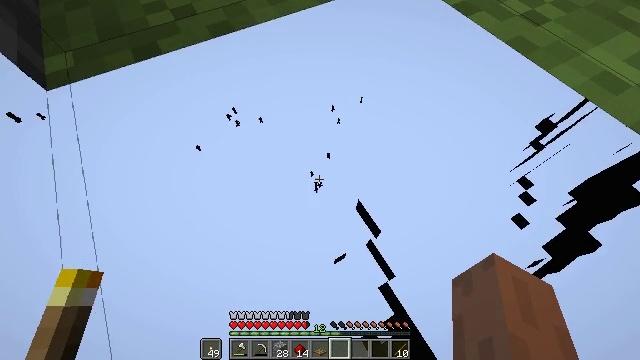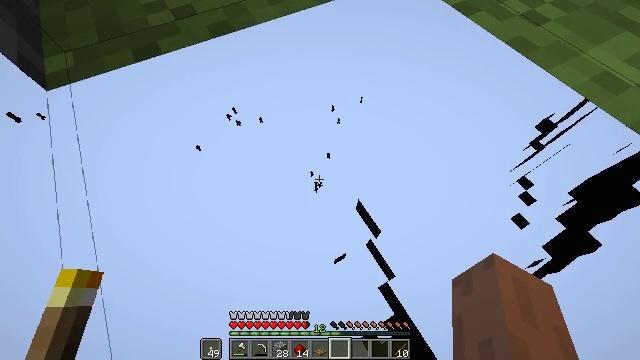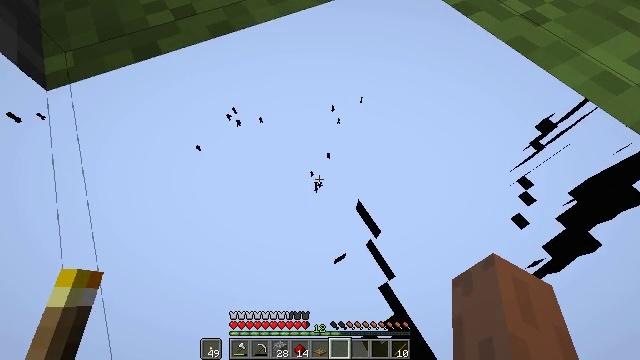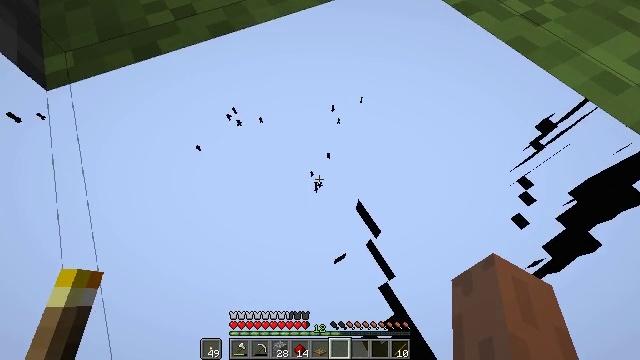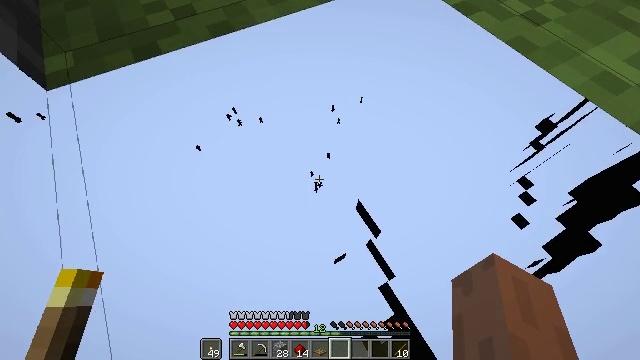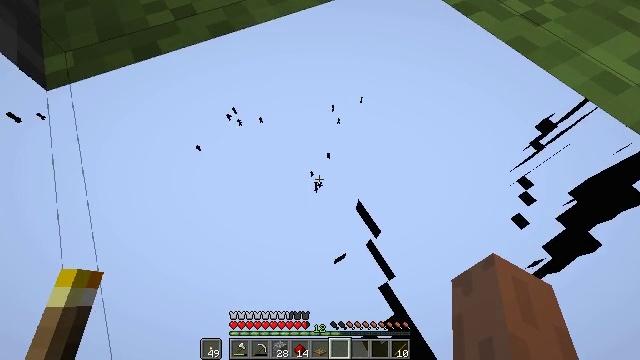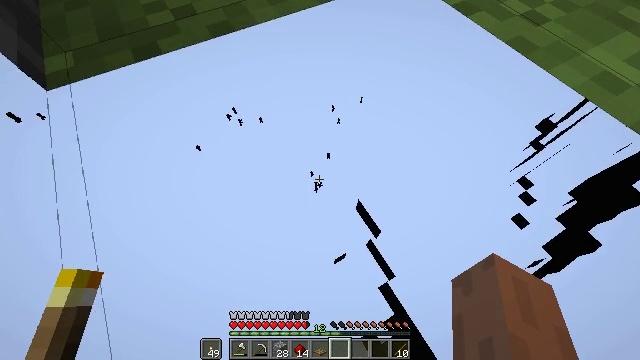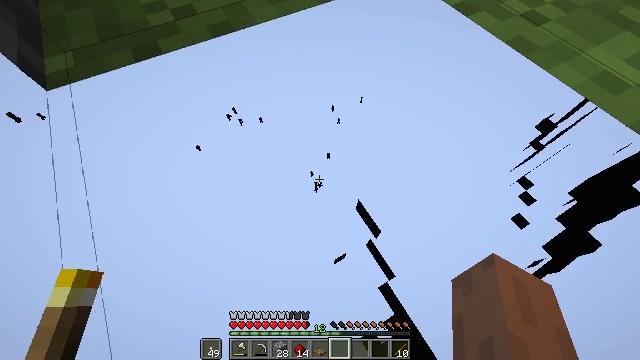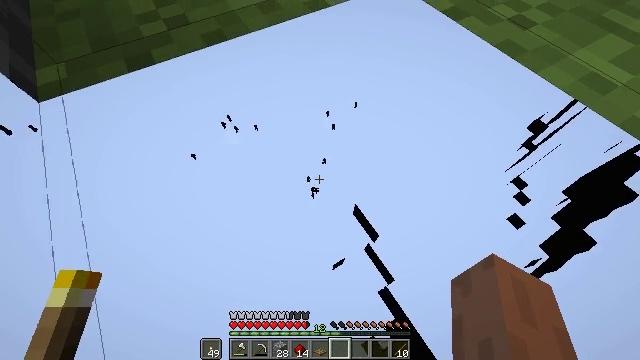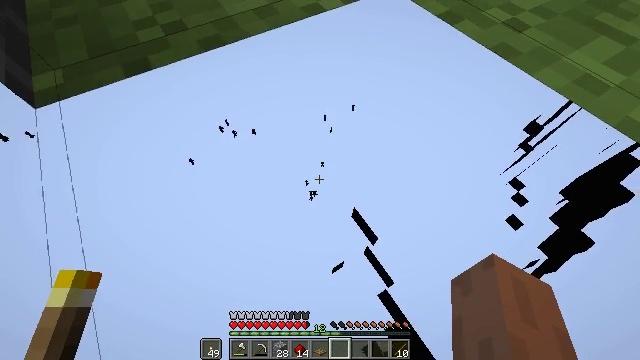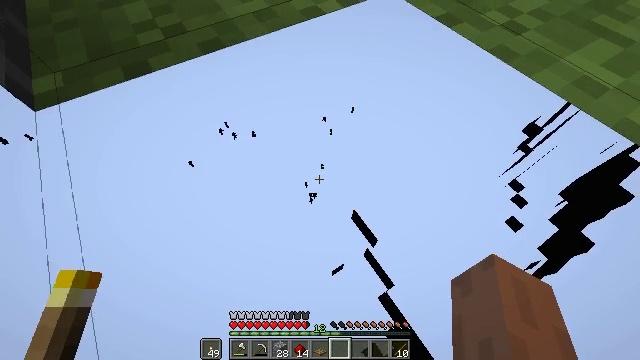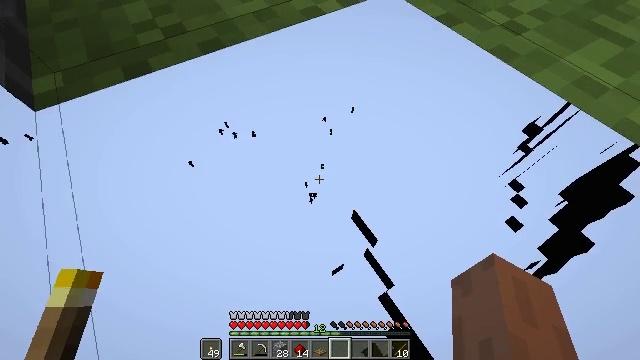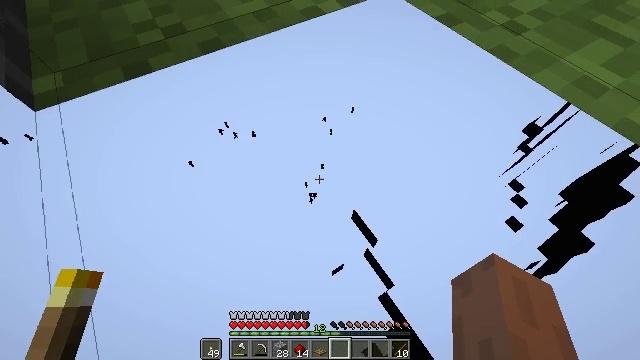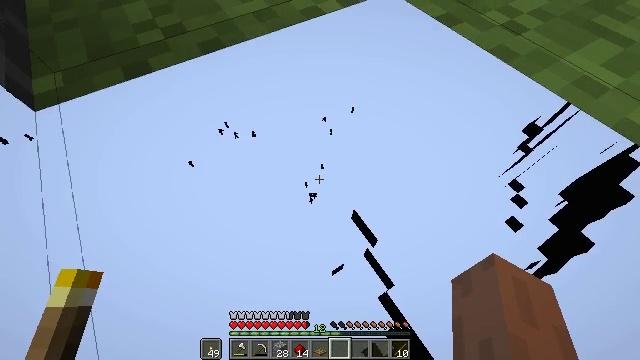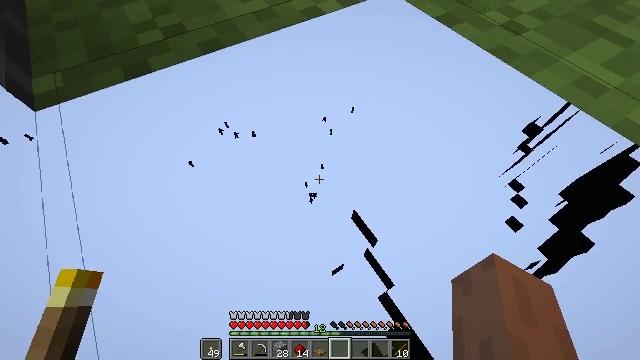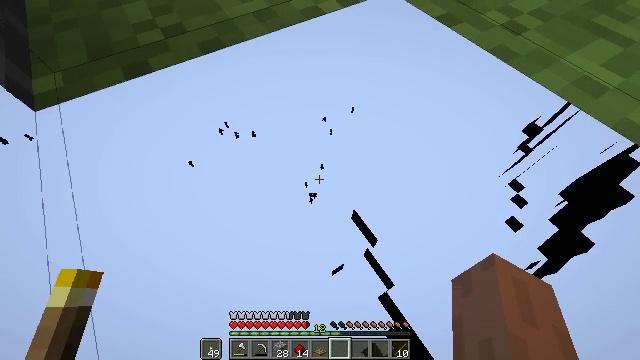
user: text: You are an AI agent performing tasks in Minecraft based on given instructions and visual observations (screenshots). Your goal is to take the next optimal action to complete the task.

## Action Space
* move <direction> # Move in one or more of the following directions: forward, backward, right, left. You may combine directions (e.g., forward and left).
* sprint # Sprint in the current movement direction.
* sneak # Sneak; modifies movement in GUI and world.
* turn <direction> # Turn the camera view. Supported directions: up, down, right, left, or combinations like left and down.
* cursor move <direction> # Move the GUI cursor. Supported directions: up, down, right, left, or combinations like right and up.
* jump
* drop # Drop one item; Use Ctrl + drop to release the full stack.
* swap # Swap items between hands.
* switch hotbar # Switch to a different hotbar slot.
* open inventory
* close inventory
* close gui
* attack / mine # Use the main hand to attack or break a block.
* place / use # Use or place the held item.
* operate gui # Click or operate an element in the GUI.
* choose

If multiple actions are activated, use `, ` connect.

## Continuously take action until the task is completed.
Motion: motion action
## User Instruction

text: Remove the existing composter.
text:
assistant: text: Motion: no_op
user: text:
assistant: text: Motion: no_op
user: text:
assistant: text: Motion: no_op
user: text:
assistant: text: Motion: no_op
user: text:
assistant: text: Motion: no_op
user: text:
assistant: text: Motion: no_op
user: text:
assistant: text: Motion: no_op
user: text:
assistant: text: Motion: turn right and up
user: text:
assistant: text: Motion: no_op
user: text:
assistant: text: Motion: no_op
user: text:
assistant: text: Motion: no_op
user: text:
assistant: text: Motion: no_op
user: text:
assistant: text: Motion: no_op
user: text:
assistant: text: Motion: no_op
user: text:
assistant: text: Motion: no_op
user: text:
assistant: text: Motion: no_op
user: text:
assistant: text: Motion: no_op
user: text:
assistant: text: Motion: turn left
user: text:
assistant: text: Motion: turn left and down
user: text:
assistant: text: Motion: turn left and down
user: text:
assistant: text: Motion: turn left
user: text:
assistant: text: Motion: turn left and up
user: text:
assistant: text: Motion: turn left and up
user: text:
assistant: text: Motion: no_op
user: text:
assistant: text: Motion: no_op
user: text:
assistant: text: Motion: no_op
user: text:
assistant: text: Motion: turn left and down
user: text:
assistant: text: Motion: turn left and down
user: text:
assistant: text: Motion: no_op
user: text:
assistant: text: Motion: no_op